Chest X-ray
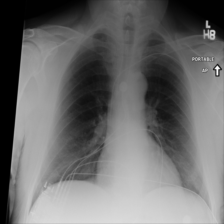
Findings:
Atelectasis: negative
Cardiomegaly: negative
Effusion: negative
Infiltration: negative
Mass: negative
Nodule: negative
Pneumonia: negative
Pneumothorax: negative
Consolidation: negative
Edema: negative
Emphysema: negative
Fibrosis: negative
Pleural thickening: negative
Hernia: negative